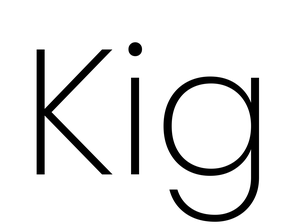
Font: Poppins-ExtraLight